Aerial crown-view tile of a tropical tree (Barro Colorado Island, Panama), acquired 20250512:
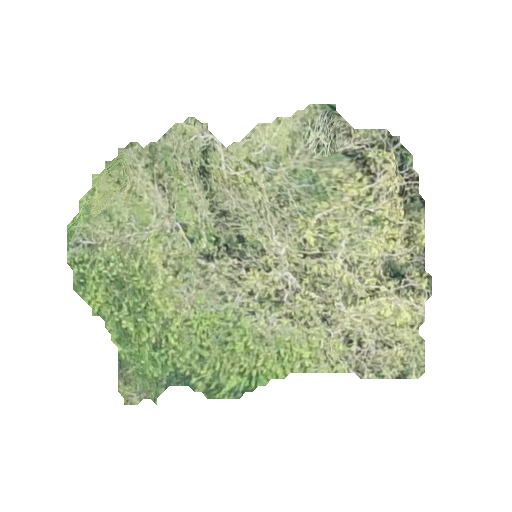
Species: Lonchocarpus heptaphyllus
GBIF accepted scientific name: Lonchocarpus heptaphyllus
Crown area: 121.885 m²